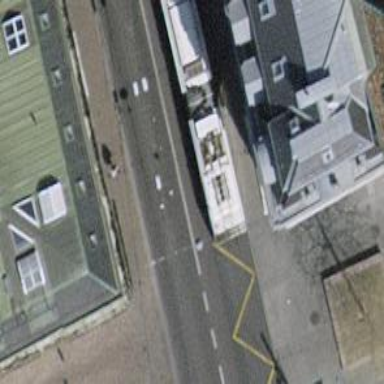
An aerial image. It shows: Bus stop for trolleybuses with designated stop position.